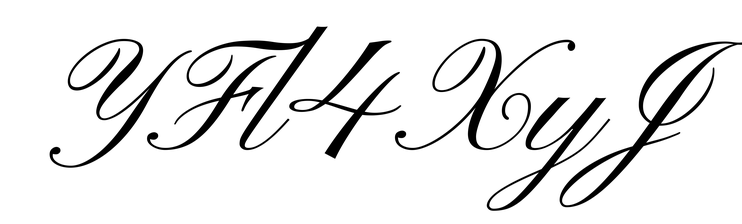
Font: PinyonScript-Regular